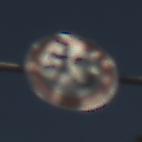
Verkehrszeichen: Geschwindigkeit70
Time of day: MorningAfternoon
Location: Outdoor (Suburban)
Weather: Clear
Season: NotSpecified
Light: Natural